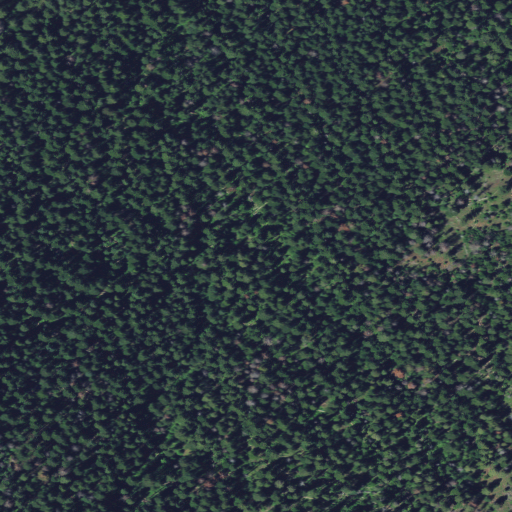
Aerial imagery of depression(s) in Oregon named Womack Basin containing only evergreen forest